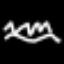
Label: squiggle